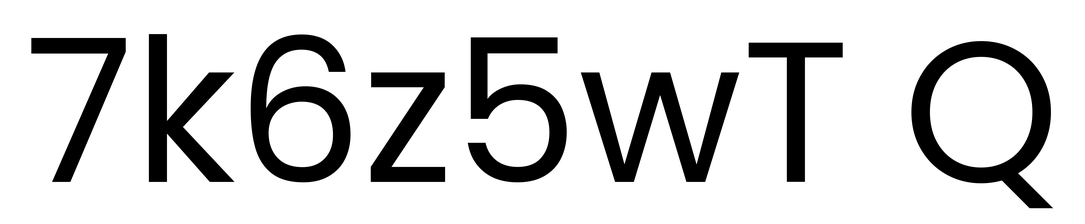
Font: Poppins-Regular